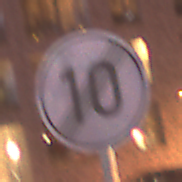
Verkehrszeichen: EndeGeschwindigkeit10
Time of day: Night
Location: Outdoor (Urban)
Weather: PartlyCloudy
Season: NotSpecified
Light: Artificial